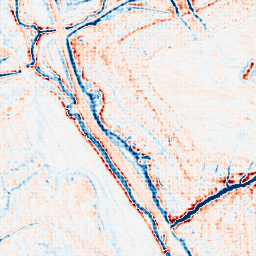
Category: edge_preserving
Decomposition family: anisotropic_diffusion
Decomposition parameters: iterations: 20
kappa: 100
gamma: 0.15
Upsampling method: sinc_hamming
Upsampling parameters: scale: 8
kernel_size: 8
Upsampling scale: 8